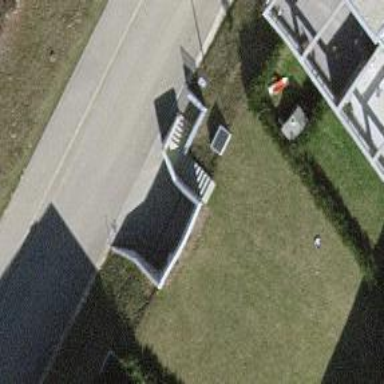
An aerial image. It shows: Parking entrance.